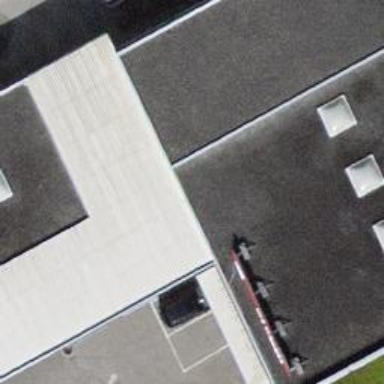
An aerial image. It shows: Car shop offering dealer services such as tyre repair.